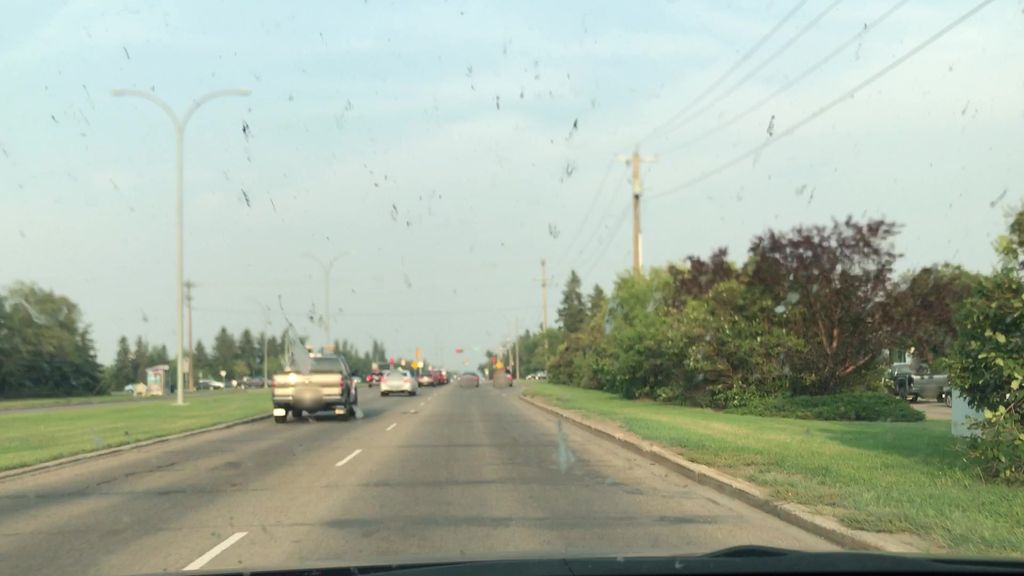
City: edmonton